Question: My current application structure looks like:

An example controller looks like:
'''
class Api::V1::RegisterController < Api::V1::ApiController
def create
@user = ::V1::User.new(user_params)
@user.email_address = params[:email_address]
@user.age_verification = params[:age_verification]
@user.remote_addr = request.env['REMOTE_ADDR']
@user.web_browser = browser.name.to_s + "(" + browser.version.to_s + ")"
@user.operating_system = browser.platform.to_s
if @user.save
head status: 201
else
render_bad_request(@user.errors.messages)
end
end
private
def user_params
params.permit(:email_address, :remote_addr, :web_browser, :operating_system, :age_verification)
end
end
'''
An example model looks like:
'''
class V1::User < ActiveRecord::Base
validates_presence_of :remote_addr, :web_browser,
:operating_system, :age_verification, :email_address
validates :email_address, uniqueness: { case_sensitive: false },
email_format: { check_mx: true }
end
'''
here is why am I forced to use '::V1' in front of my models? Is there a better way around this or am I missing something?
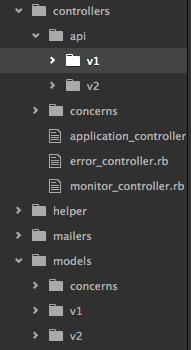
Answer: Constant lookups search the current module scope, then move up the module nesting tree. If you just use 'V1::User', then code in 'RegisterController' will look first in 'Api::V1::RegisterController' for a 'V1', then, not finding one, will move up to 'Api::V1', and then up to 'Api', where it finds 'V1', so it has successfully found the constant 'V1'. But 'Api::V1' doesn't contain a constant named 'User' (or at least not the one you are thinking of). Putting '::' in front makes the constant search start at the top of the module namespace, more or less.
As for whether there's a better way... perhaps you want to swap the levels of 'V1' with 'Api'? Then there would be a top-level versioning module, and 'V1::Api::WhateverController' could find 'User' without specifying a version. If that's what you're trying to achieve....